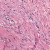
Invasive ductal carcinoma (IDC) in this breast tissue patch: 0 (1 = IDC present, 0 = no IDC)